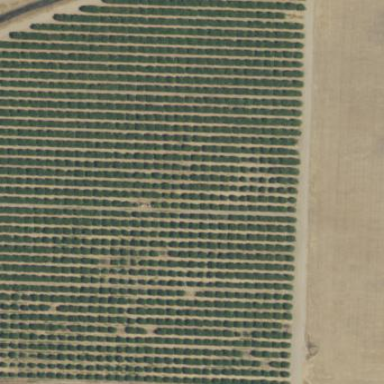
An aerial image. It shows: Orange orchard with rows of orange trees.